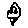
Label: flower